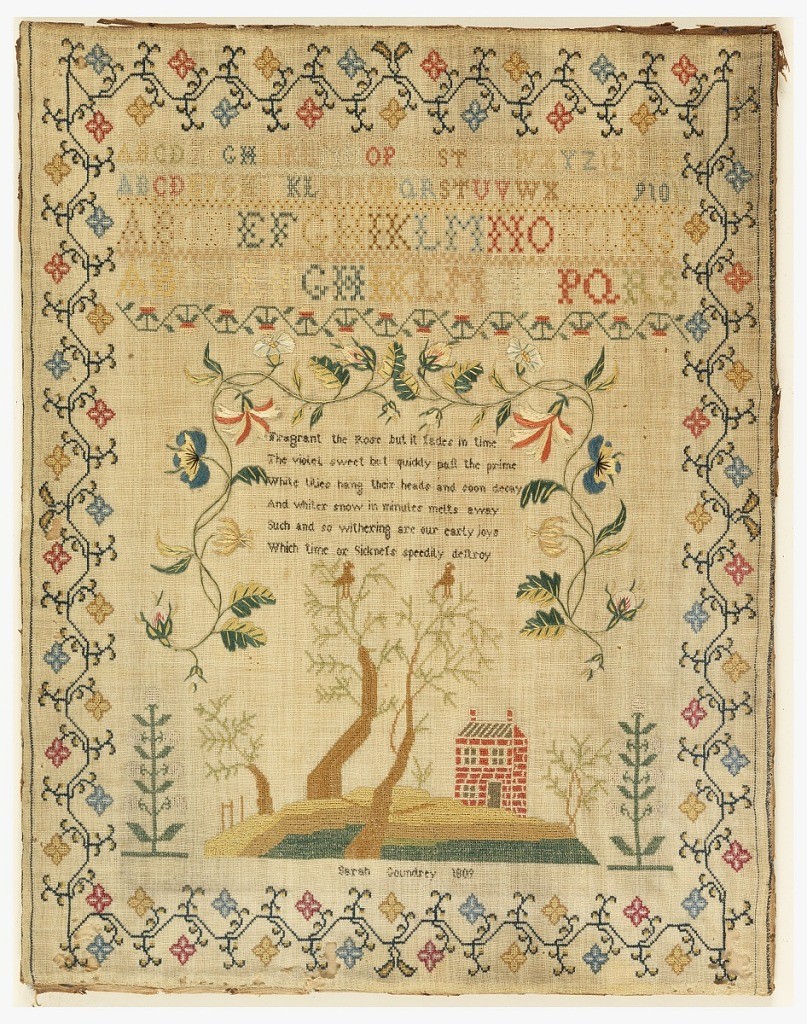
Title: Sampler
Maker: Sarah Goundrey, English
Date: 1809
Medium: silk embroidery on wool foundation Technique: embroidered in cross, satin, stem, eyelet, and four sided stitches on plain weave foundation
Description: Within a curving floral border, four alphabets and a text: "Fragrant the rose but it fades in time/ The violet sweet but quick past the prime/ While lillies hand their heads and soon decay/ And whiter snow in minutes melts away/ Such and so withering are our earthly joys/ Which Time or Sickness speedily destroy" then a scene of a house in a landscape and a signature.